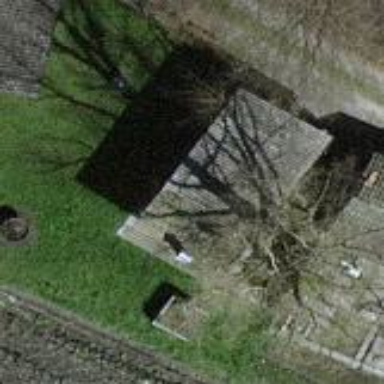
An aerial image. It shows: Shed.